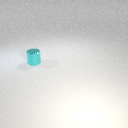
small cyan metal cylinder